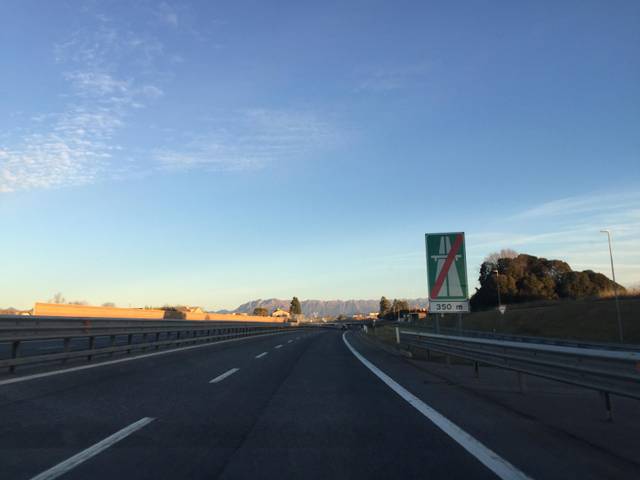
Region: Italy
Coordinates: 46.025, 13.213